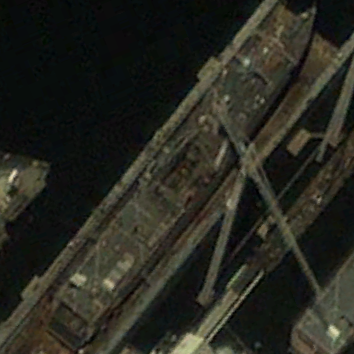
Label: combat